Field crop: maize
Growth stage: 2
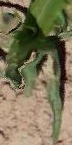
Species: maize